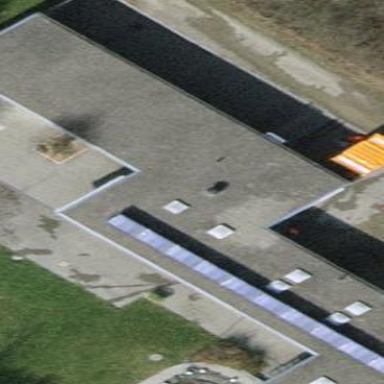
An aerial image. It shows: Flat roof retail building.